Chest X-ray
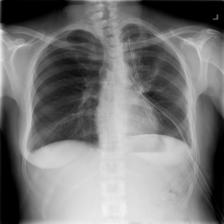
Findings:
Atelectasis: negative
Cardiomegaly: negative
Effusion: negative
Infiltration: negative
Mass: negative
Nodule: negative
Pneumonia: negative
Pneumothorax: positive
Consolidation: negative
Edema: negative
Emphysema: negative
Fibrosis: negative
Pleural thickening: positive
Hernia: negative